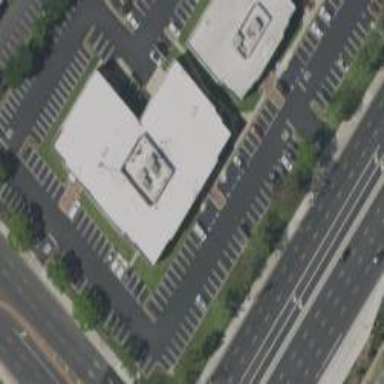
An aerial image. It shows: Commercial building.